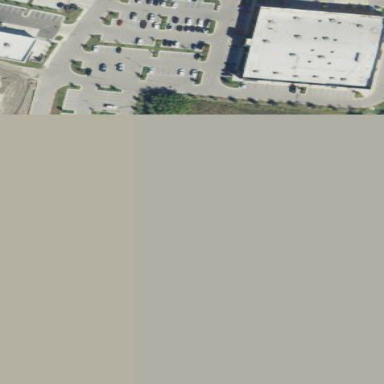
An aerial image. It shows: Parking area.